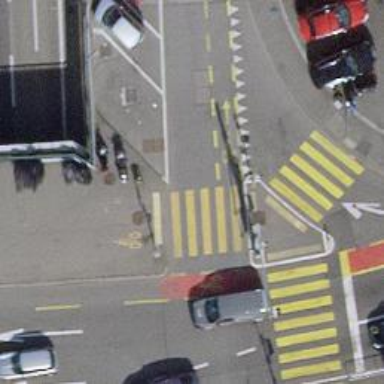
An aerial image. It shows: Road crossing with traffic signals.